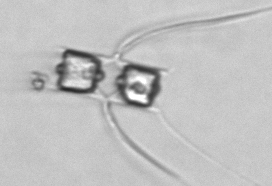
Label: Chaetoceros_didymus